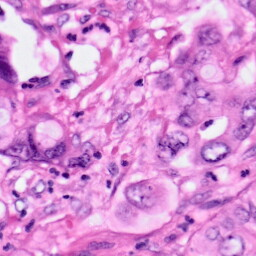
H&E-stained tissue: Pancreatic